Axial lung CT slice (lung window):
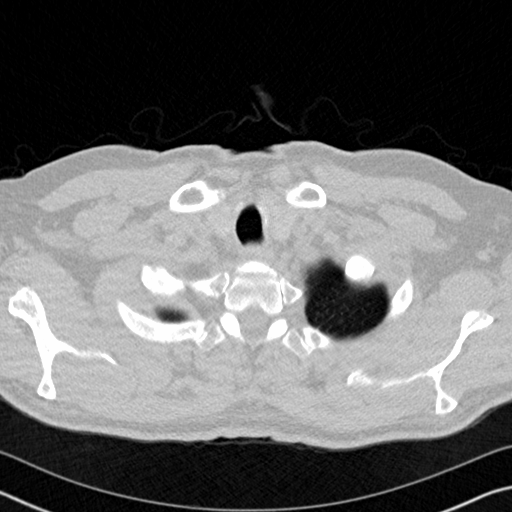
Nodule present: no